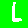
Digit: 1